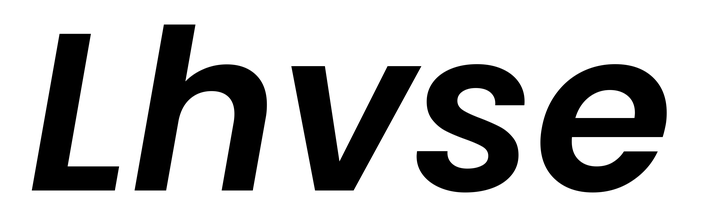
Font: Poppins-SemiBoldItalic